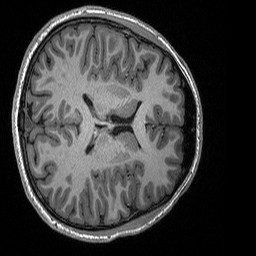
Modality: T1w
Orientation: axial
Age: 18
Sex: male
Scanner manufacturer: siemens
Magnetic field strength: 3 T
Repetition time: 2.3 s
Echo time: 0.00298 s